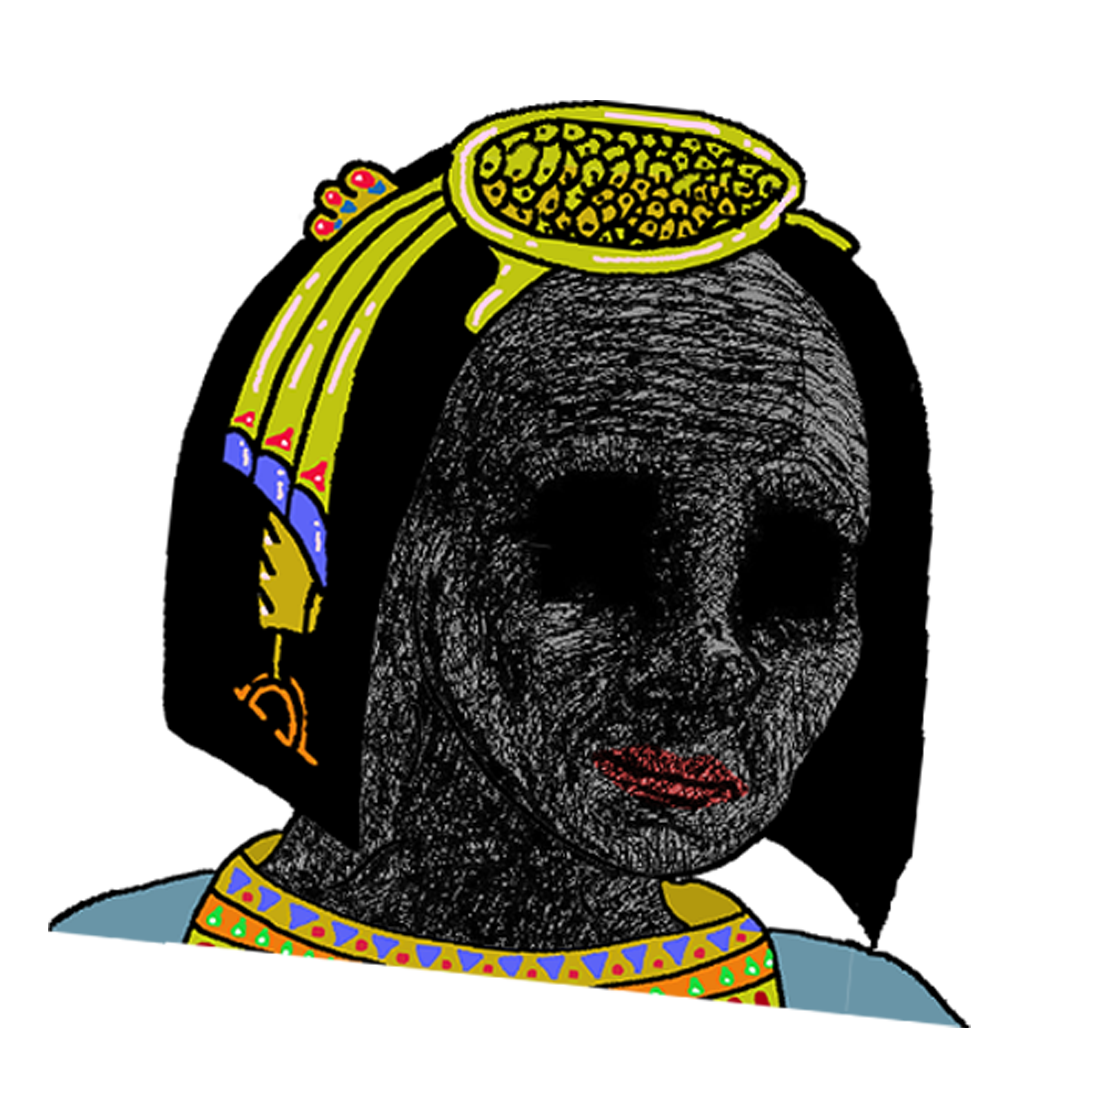
Label: 5_Withered_Wojak